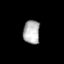
Tissue: prostate
Cell type: Fibroblasts
Senescence score: 0.7296
Nuclear area (px): 376
Mean DAPI intensity: 181.668